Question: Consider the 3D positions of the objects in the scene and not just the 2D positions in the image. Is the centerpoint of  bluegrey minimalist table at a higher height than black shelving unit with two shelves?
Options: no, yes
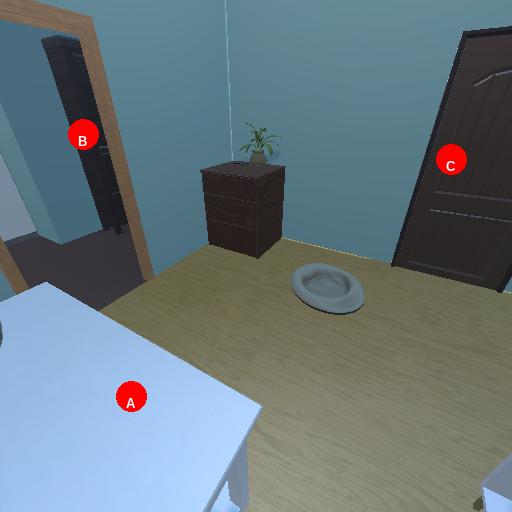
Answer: no